Interaction volume radius: 5 \u00c5
Interaction volume height: 15 \u00c5
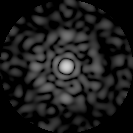
Disorder parameter: 0.8224